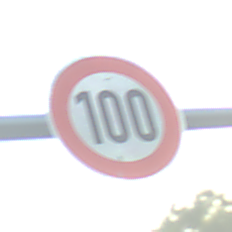
Verkehrszeichen: Geschwindigkeit100
Umgebung: Outdoor, Suburban
Tageszeit: SunriseSunset
Wetter: PartlyCloudy
Licht: Natural
Jahreszeit: NotSpecified
Kontrast: MediumContrast